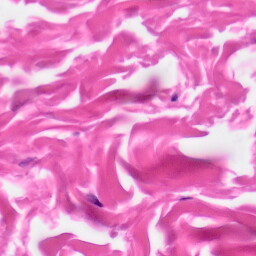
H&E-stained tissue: Skin